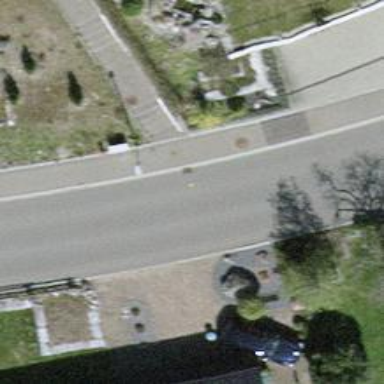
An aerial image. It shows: Steps with asphalt surface.